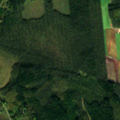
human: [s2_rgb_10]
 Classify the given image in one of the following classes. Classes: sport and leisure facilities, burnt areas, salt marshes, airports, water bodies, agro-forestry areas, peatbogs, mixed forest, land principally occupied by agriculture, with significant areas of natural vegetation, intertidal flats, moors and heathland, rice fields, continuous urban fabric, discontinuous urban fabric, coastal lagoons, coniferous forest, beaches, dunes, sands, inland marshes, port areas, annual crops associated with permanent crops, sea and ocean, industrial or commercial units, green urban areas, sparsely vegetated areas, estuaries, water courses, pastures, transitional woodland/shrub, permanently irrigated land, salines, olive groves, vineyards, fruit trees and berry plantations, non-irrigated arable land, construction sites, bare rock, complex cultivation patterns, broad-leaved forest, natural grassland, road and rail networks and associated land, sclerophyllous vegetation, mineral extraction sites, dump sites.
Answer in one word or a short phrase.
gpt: non-irrigated arable land, coniferous forest, mixed forest, transitional woodland/shrub